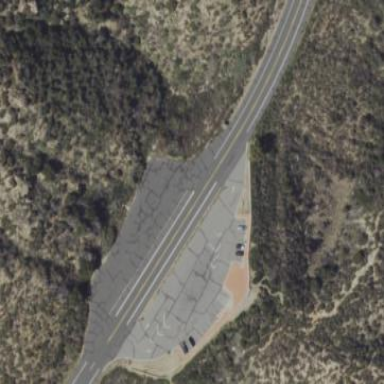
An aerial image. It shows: Rest area along the road.